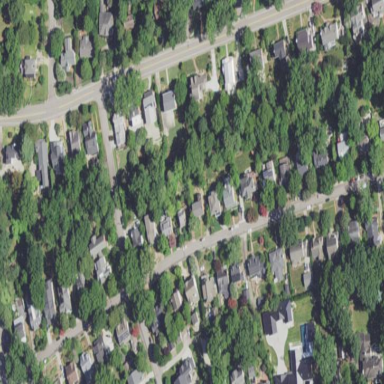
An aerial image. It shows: Residential area within neighborhood.